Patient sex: F
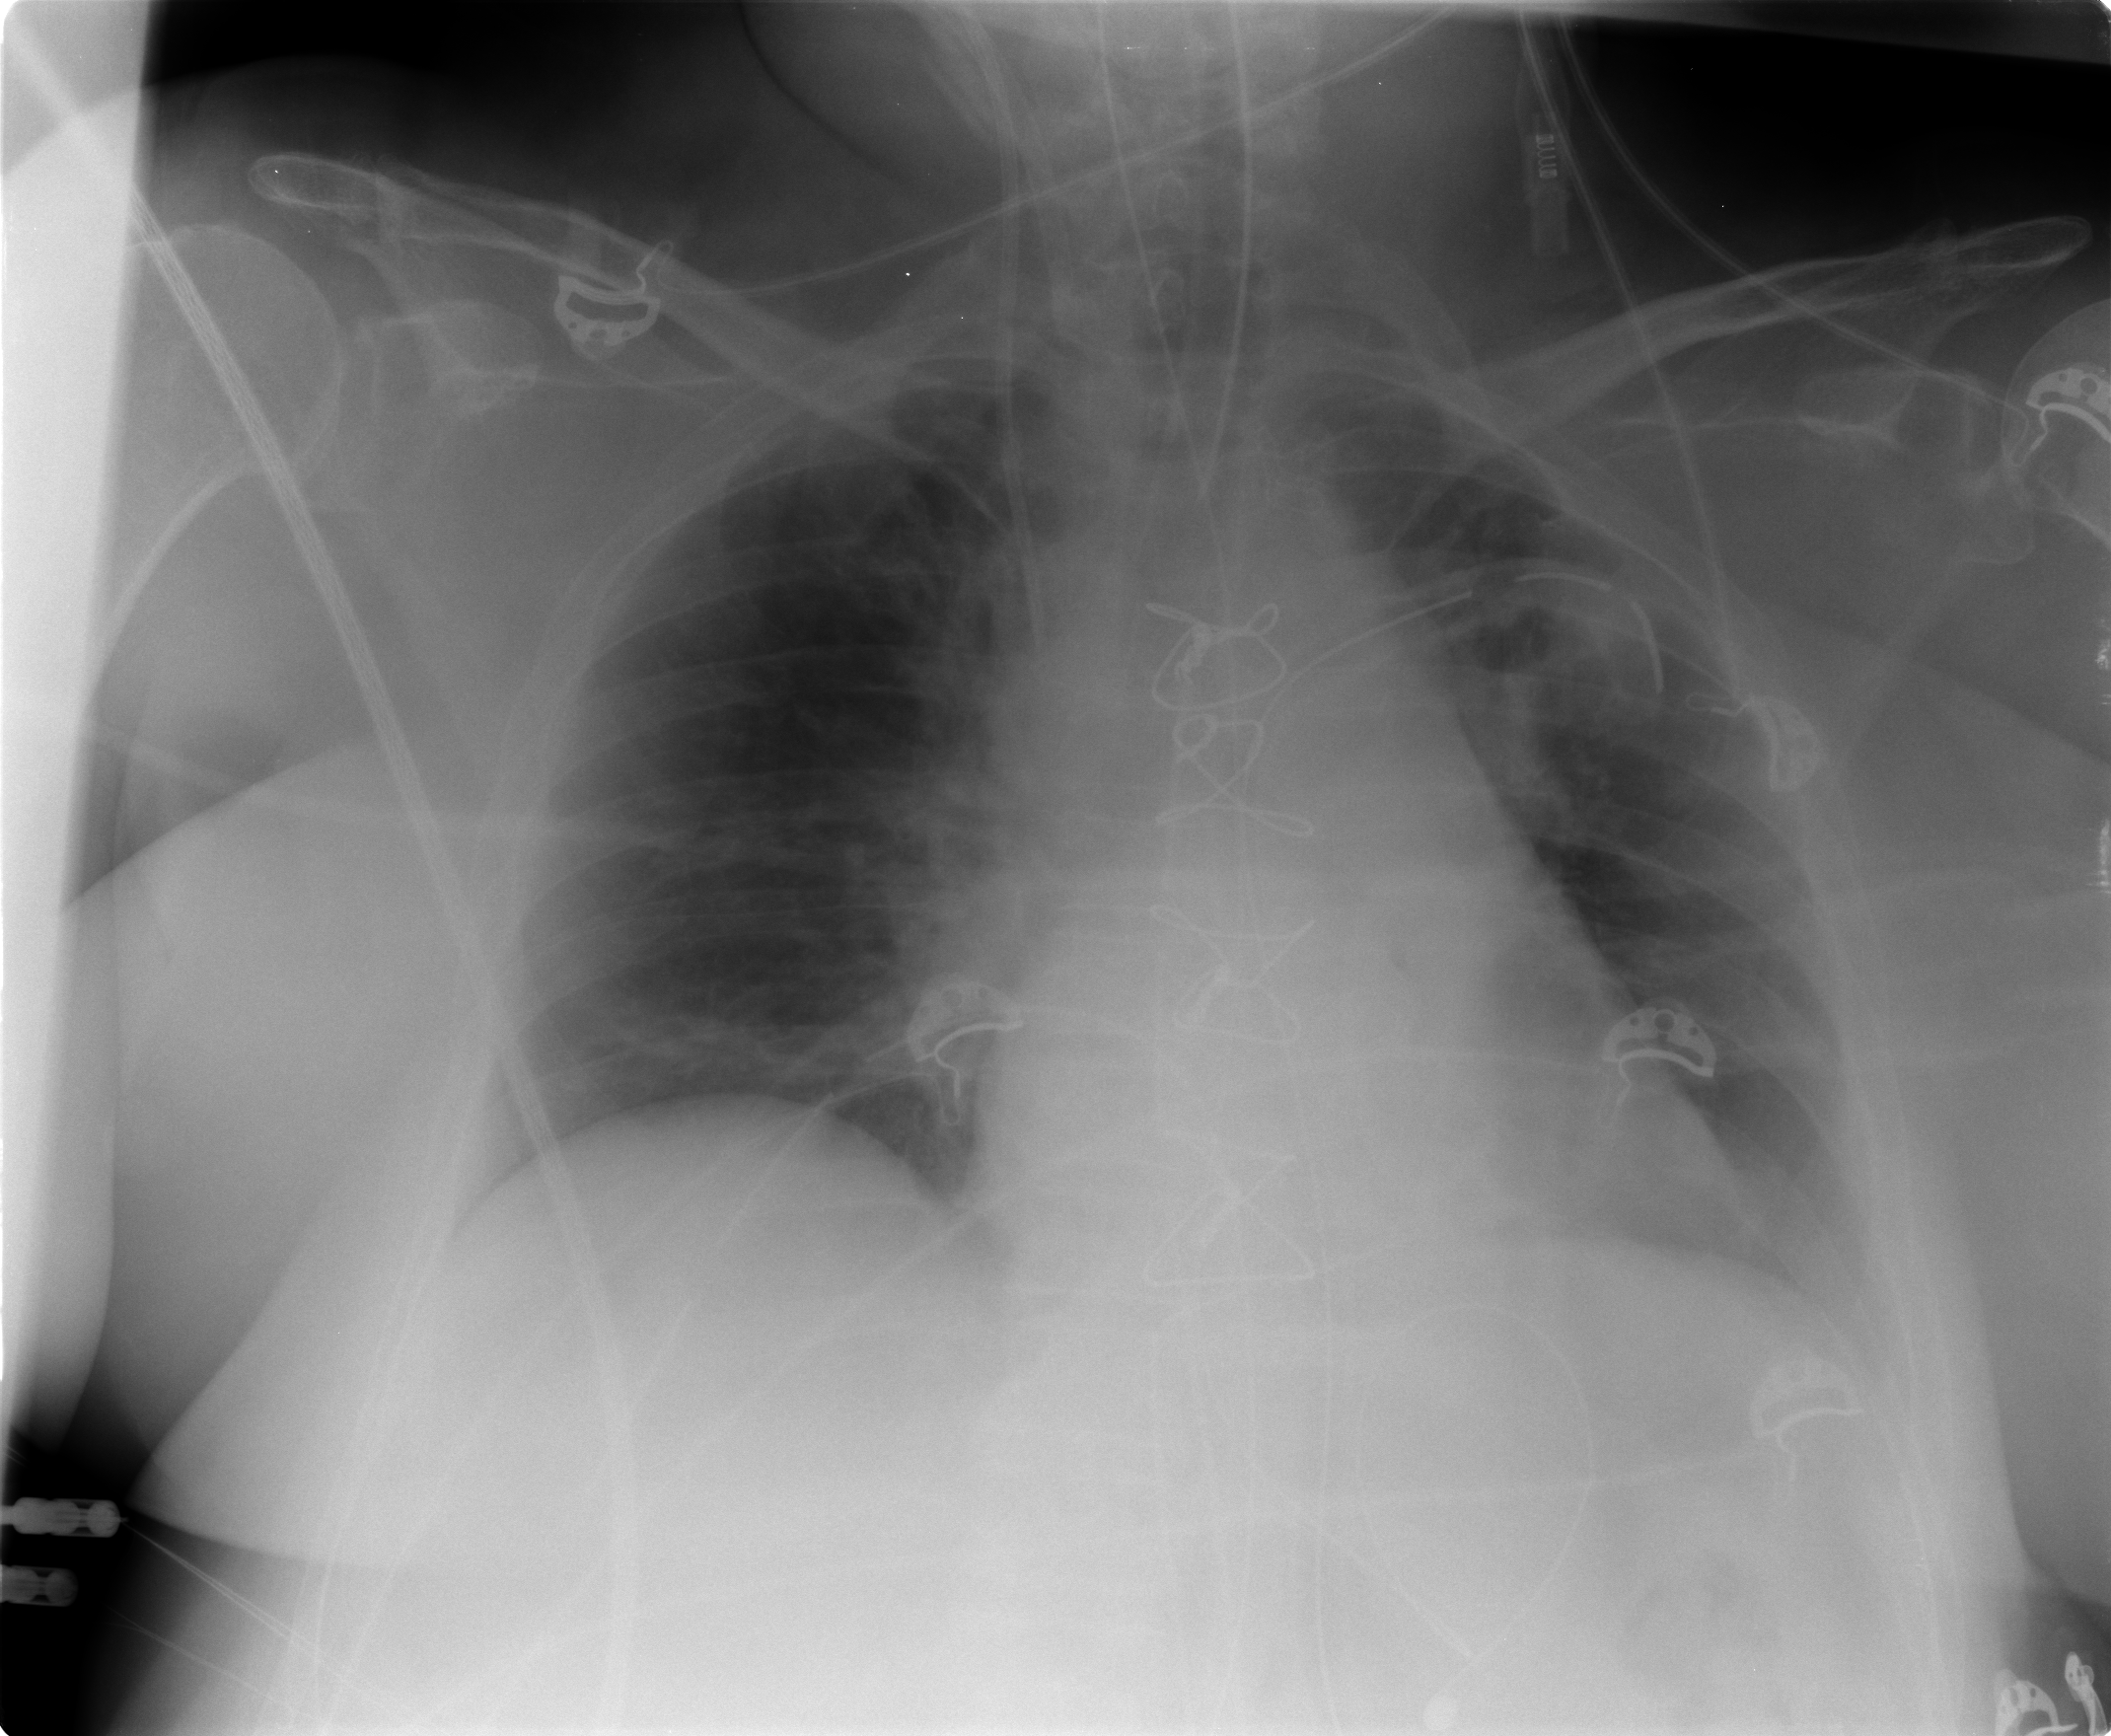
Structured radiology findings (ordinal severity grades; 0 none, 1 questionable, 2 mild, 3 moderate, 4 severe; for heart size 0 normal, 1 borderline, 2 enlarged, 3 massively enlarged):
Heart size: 2
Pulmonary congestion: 1
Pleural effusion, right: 0
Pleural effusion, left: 0
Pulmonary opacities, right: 0
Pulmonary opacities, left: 0
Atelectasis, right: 1
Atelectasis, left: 1